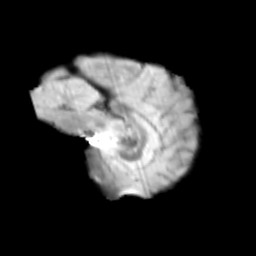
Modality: T2w
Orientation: sagittal
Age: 12
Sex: male
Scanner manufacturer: siemens
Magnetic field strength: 3 T
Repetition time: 3.8 s
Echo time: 0.07 s